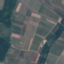
Land use / land cover class: PermanentCrop